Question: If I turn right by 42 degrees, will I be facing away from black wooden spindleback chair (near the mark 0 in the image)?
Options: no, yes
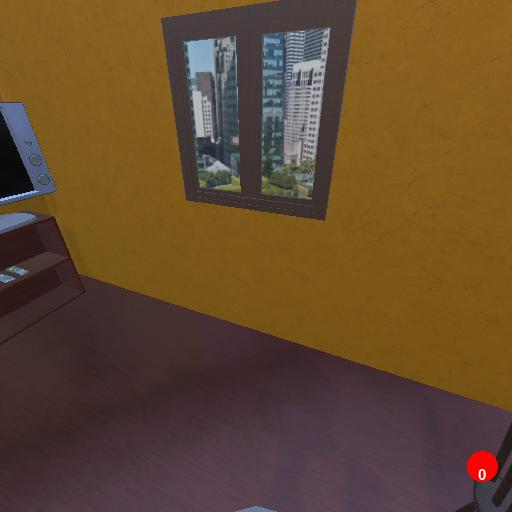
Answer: no